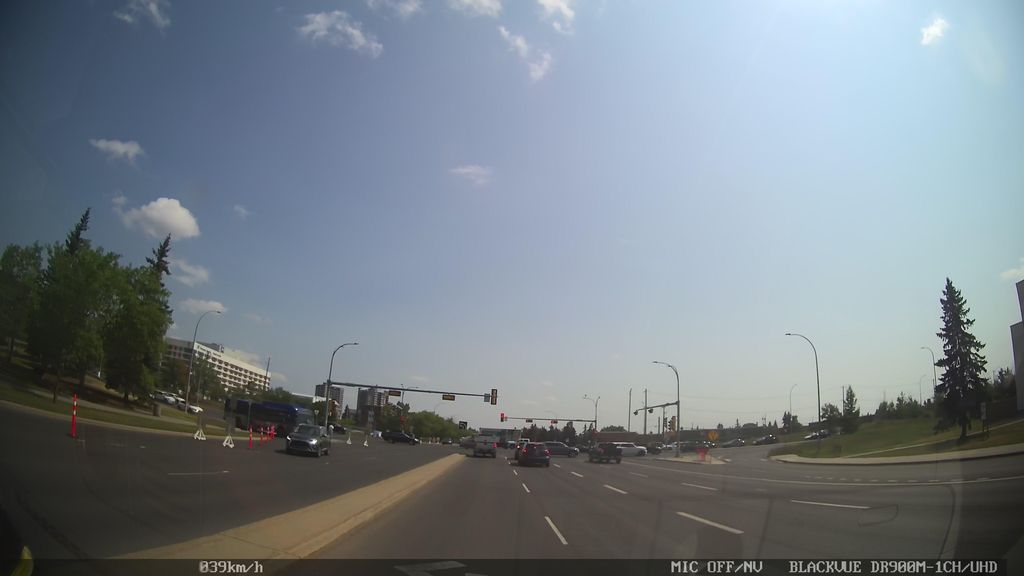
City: edmonton